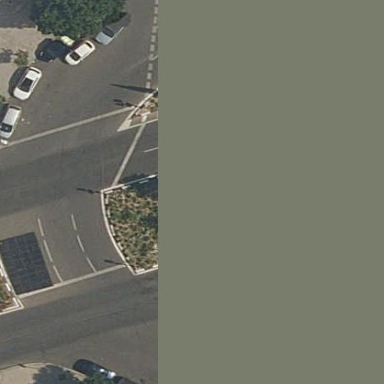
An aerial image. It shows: Kerb serving as barrier.